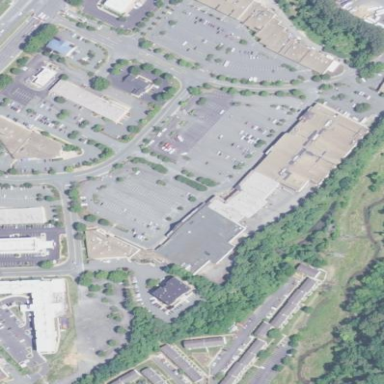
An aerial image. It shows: Retail area.